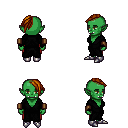
a pixel art fantasy rpg character, female body template, orc, green skin, gray robe, red pants, brunette long mohawk hairstyle, leather bracers, metal boots, four views (front, back, left, right), 2x2 character sprite sheet, small pixel art, hard edges, no anti-aliasing